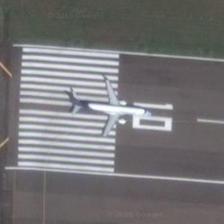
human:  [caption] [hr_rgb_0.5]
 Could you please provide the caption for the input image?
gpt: a plane is on an airport runway .

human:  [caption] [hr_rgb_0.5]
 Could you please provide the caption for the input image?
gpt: a plane was parked on the runway .

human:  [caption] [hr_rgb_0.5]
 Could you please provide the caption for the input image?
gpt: a large civil aircraft is on the runway and is ready to take off .

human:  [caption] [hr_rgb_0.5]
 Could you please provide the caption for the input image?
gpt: a white plane is on an airport runway .

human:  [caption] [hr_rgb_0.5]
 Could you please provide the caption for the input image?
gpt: a white plane is on an airport runway .